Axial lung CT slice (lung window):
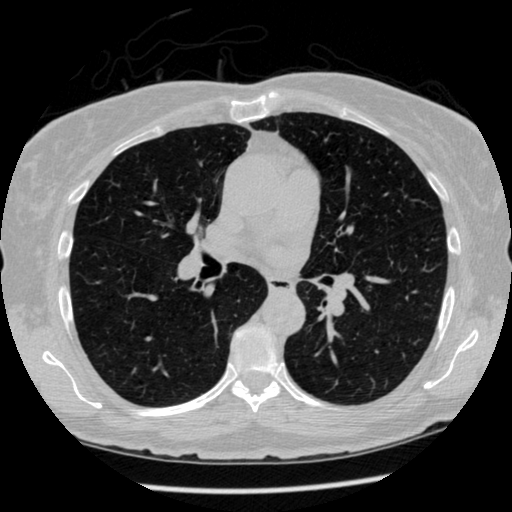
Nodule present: no